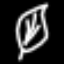
Label: leaf